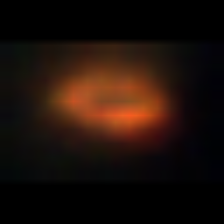
Taxon: Unknown_phyto
Group: Unknown